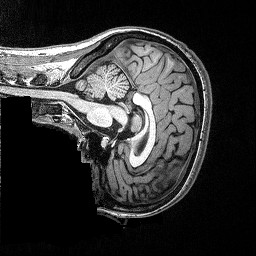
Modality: T1w
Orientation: sagittal
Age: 25
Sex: female
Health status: healthy
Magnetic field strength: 3 T
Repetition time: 2.53 s
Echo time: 0.00331 s